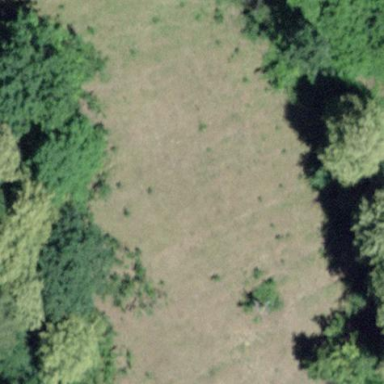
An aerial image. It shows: Beautiful meadow.